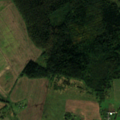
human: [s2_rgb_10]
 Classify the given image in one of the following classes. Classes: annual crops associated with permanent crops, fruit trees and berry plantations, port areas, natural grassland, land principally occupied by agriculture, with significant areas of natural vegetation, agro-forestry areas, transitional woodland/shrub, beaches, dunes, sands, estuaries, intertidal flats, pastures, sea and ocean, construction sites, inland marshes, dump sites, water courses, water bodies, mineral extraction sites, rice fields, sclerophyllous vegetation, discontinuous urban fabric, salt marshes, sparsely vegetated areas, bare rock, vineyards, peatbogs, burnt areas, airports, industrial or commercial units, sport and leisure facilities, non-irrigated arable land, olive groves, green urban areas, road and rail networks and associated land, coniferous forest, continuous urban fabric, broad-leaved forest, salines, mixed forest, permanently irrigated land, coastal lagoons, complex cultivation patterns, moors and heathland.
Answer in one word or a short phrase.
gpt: non-irrigated arable land, complex cultivation patterns, broad-leaved forest, coniferous forest, transitional woodland/shrub